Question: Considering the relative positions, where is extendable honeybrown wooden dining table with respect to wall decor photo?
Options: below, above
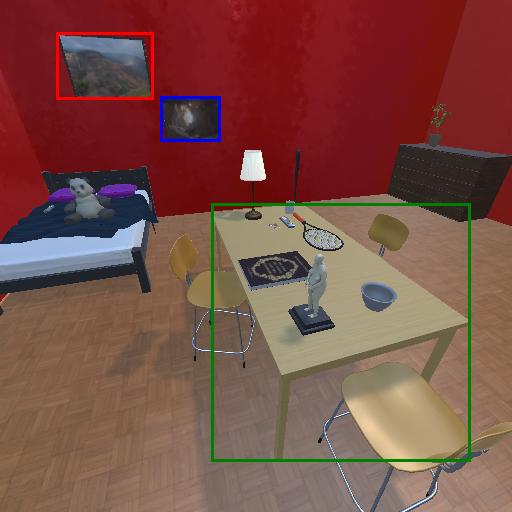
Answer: below